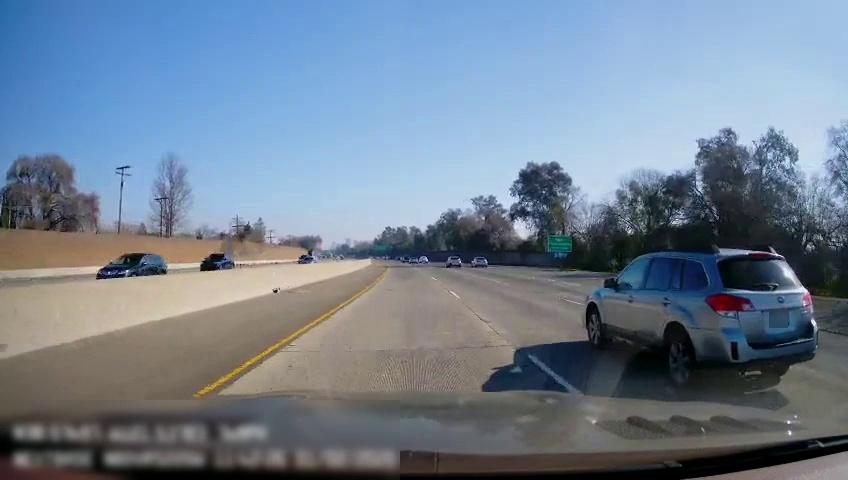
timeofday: Day
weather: Sunny
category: Drivable Space
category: Vehicles | Car
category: Vehicles | Car
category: Vehicles | Truck
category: Vehicles | Car
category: Drivable Space
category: Vehicles | SUV
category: Vehicles | Car
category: Vehicles | Car
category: Lanes | Current Lane
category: Lanes | Current Lane
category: Lanes | Current Lane
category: Traffic | Signs
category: Traffic | Signs